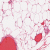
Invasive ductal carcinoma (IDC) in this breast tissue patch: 0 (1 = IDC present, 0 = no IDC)